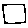
Label: square